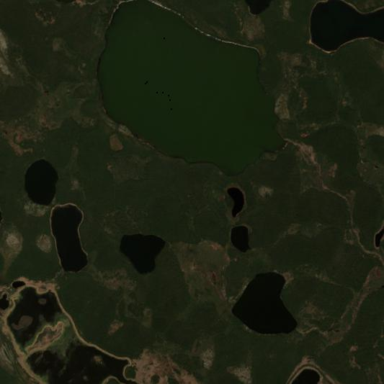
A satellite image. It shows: Serene lake.